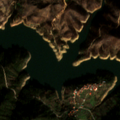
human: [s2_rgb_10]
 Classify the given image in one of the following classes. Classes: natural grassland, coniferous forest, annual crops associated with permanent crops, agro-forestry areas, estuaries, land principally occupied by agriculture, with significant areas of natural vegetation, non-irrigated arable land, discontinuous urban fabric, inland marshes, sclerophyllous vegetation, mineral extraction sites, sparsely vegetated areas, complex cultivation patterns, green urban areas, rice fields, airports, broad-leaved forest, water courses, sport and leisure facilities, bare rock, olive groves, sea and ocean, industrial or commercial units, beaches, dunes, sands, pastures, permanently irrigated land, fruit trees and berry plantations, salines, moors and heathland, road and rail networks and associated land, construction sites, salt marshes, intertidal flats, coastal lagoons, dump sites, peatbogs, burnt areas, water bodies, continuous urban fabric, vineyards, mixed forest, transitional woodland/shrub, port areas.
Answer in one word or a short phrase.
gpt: complex cultivation patterns, land principally occupied by agriculture, with significant areas of natural vegetation, broad-leaved forest, coniferous forest, transitional woodland/shrub, water bodies